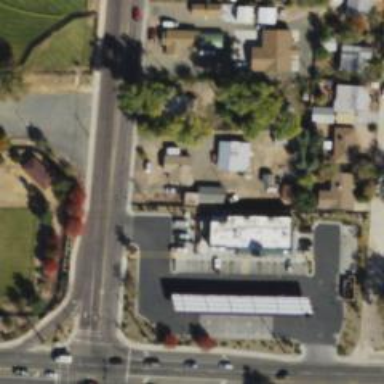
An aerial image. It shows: Convenience shop.